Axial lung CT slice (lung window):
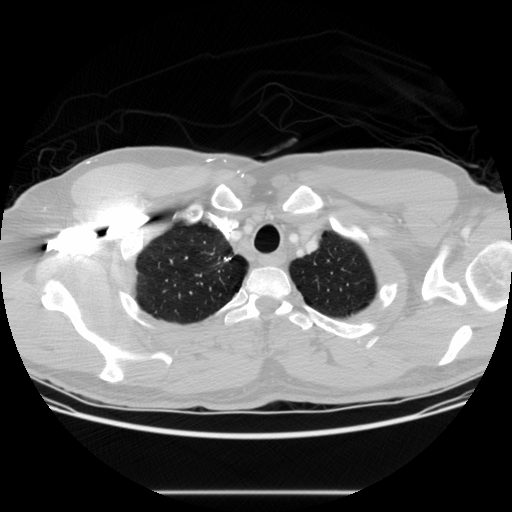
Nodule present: no